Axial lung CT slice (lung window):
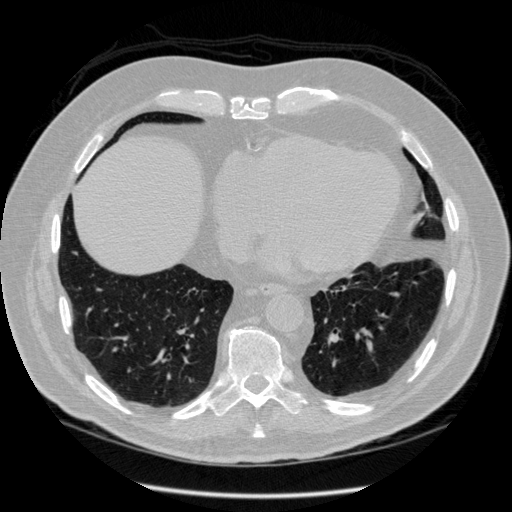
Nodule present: no